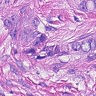
Metastatic tissue present: yes